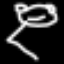
Label: frog